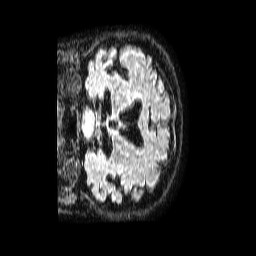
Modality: FLAIR
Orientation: coronal
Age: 86
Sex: female
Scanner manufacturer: philips
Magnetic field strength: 1.5 T
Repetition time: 4.8 s
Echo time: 0.3 s